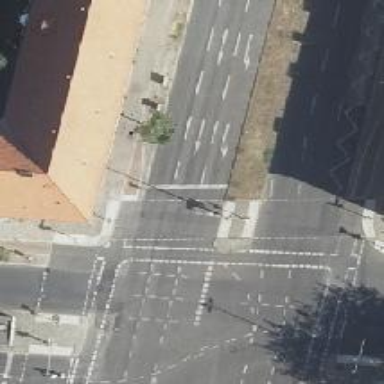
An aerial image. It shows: Road crossing with traffic signals.